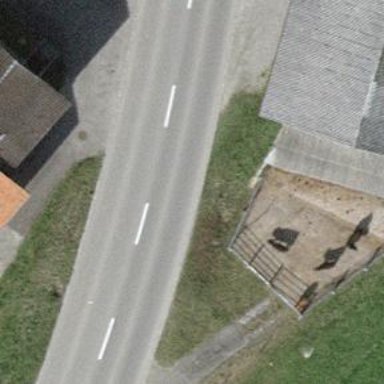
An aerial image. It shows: Primary road with asphalt surface.